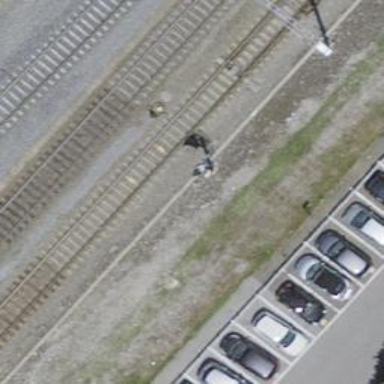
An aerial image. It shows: Railway signal.